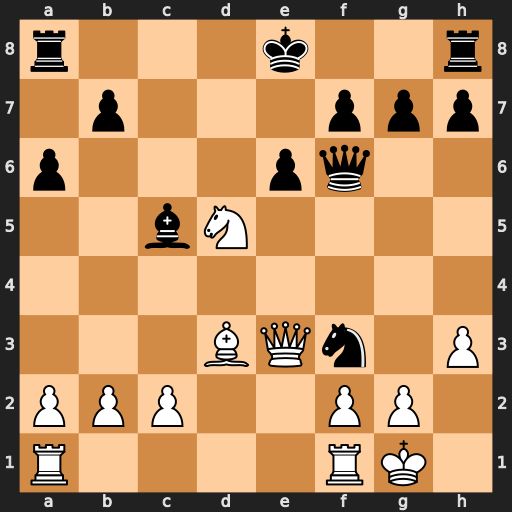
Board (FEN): r3k2r/1p3ppp/p3pq2/2bN4/8/3BQn1P/PPP2PP1/R4RK1
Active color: w
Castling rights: kq
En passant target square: -
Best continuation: gxf3 Bxe3 Nxf6+ gxf6 fxe3